Aerial crown-view tile of a tropical tree (Barro Colorado Island, Panama), acquired 20250124:
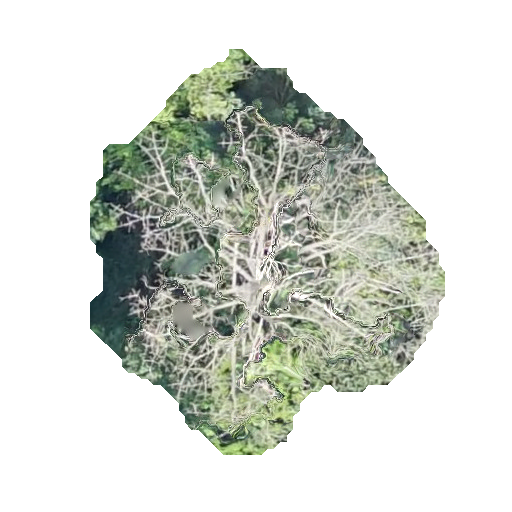
Species: Sterculia apetala
GBIF accepted scientific name: Sterculia apetala
Crown area: 141.068 m²